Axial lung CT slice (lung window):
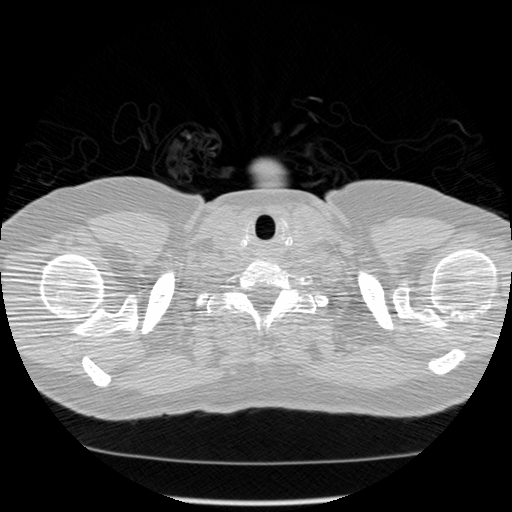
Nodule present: no